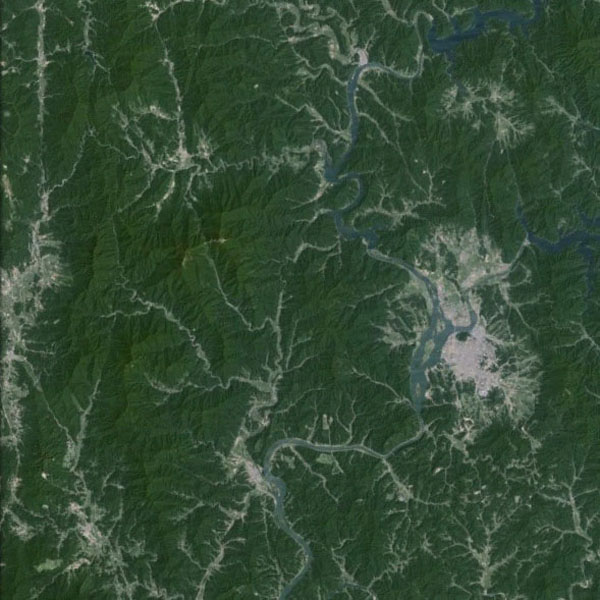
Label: Mountain